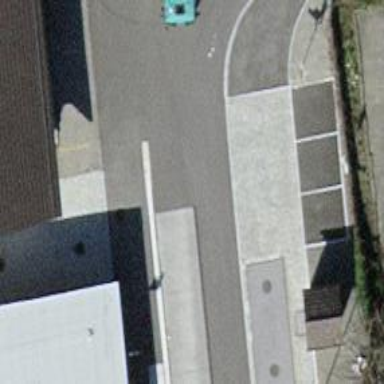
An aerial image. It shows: Asphalt footway.